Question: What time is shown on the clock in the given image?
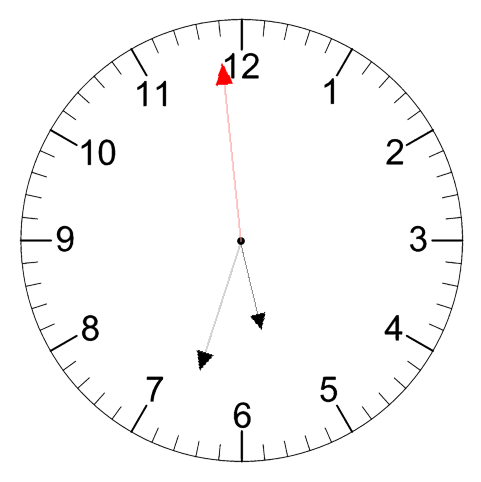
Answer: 05:32:59